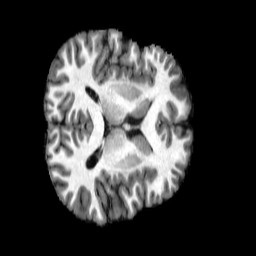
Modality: T1w
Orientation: axial
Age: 21
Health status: healthy
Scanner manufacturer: philips
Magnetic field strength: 3 T
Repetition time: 0.007809 s
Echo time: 0.003591 s